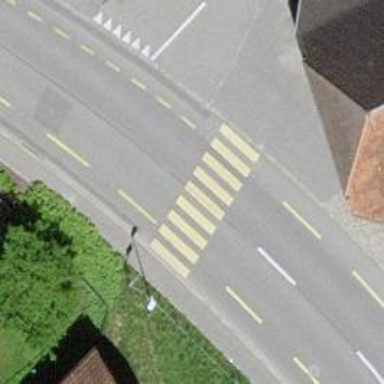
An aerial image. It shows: Primary road with asphalt surface and designated cycle lane.